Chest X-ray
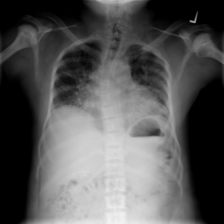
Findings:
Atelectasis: negative
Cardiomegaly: positive
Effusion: negative
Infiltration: negative
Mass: negative
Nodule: negative
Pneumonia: negative
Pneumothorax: negative
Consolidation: negative
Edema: negative
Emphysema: negative
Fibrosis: negative
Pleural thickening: negative
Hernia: negative